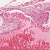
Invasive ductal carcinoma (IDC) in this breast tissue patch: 0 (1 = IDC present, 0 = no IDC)